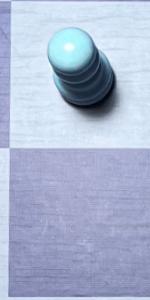
Label: Empty